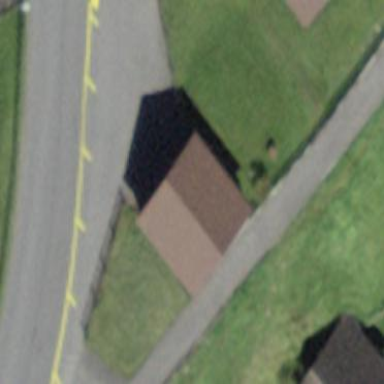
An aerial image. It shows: Garage.